Current action and preconditions to check: path_clear

Your task: For each precondition in the list above, predict whether it will hold at this action.

Consider the current scene as observed from the mobile robot's camera, and analyze the predicted future states of all dynamic agents (e.g., people, animals, vehicles, or any moving entities) within the NEXT SECOND.

IMPORTANT: Only answer "very likely" if you are absolutely certain—based on strong, clear evidence—that a dynamic agent will violate the precondition in the predicted future state. Do NOT answer "very likely" for unlikely, ambiguous, or low-probability risks.

Ask yourself for each precondition: Is there a high probability, with clear and convincing evidence, that the predicted future states of any dynamic agent will interfere with the predicted future state of the currently executing action within the NEXT SECOND, causing that precondition to fail?

Assess the risk level based on these predictions. Use "likely" or "very likely" if motions create a clear risk of interference.

Use "neutral" or "improbable" if agents are nearby but their predicted paths are clearly diverging or non-conflicting.

Failure Risk Categories: "very improbable", "improbable", "neutral", "likely", "very likely"

Answer Format: Output ONLY the probability_of_failure value from these categories: "very improbable", "improbable", "neutral", "likely", "very likely"

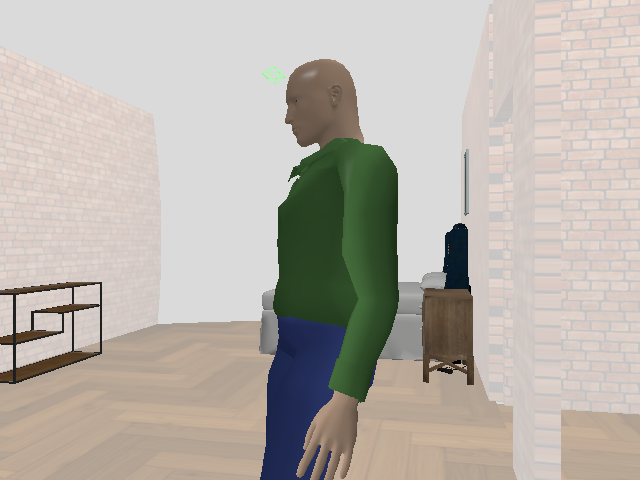

Answer: very likely